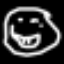
Label: frog